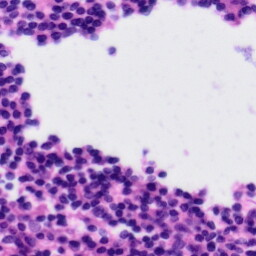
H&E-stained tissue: Tonsil